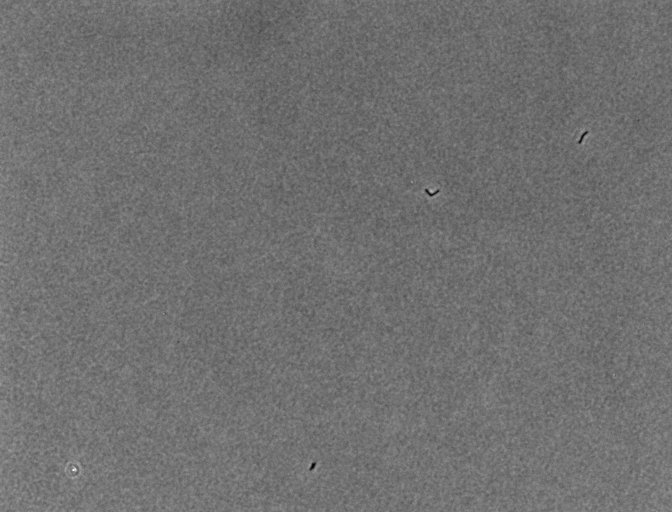
Phase contrast microscopy, 20x objective, 3 h incubation